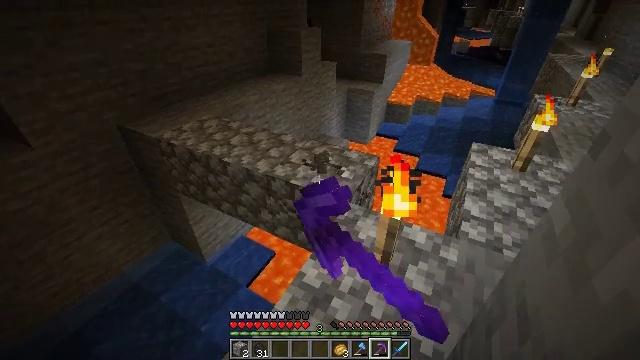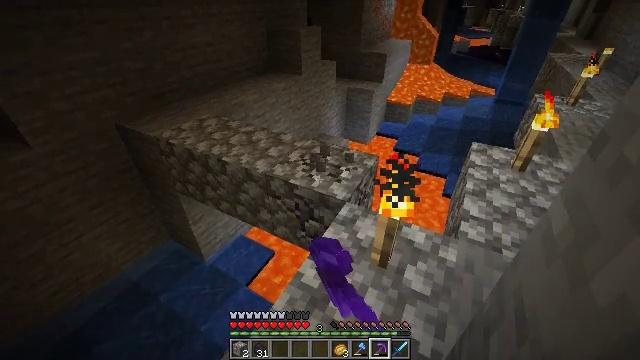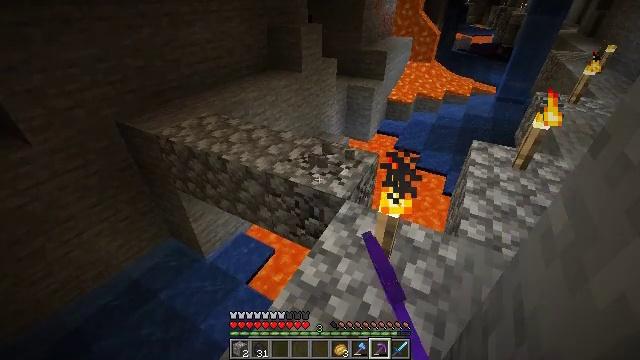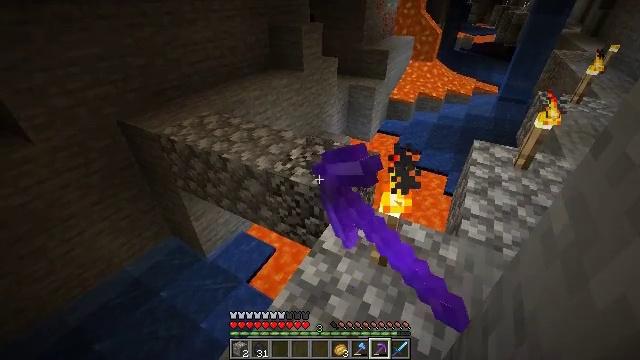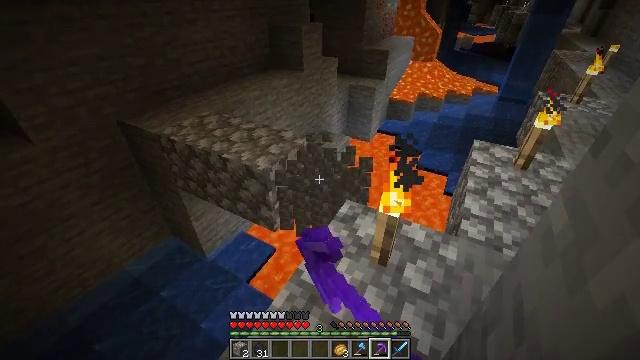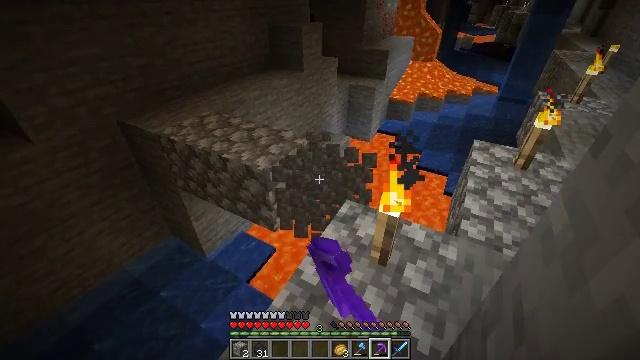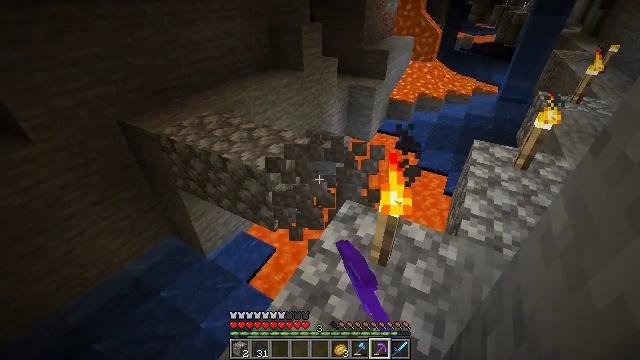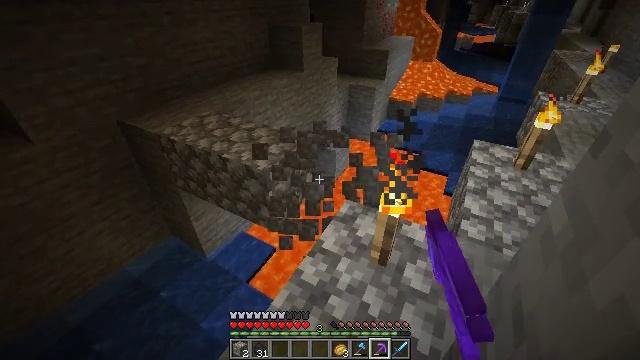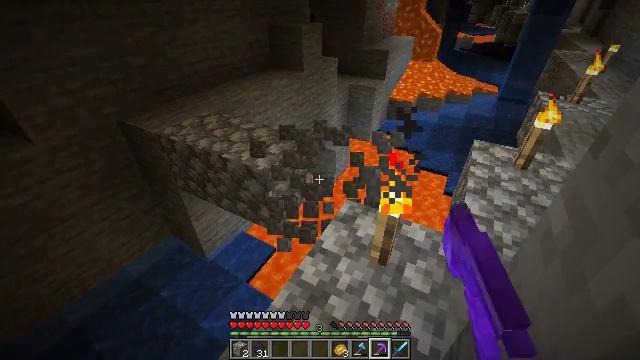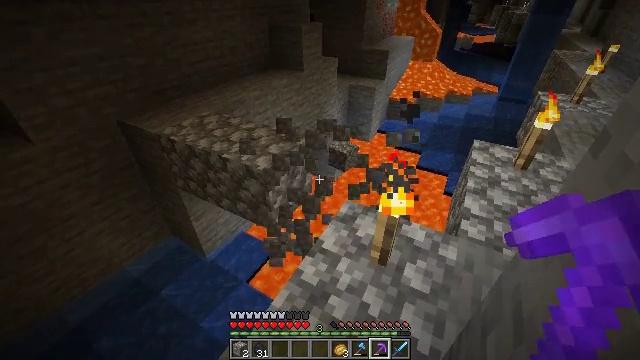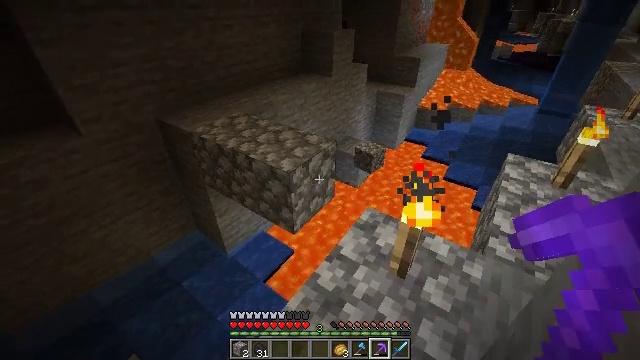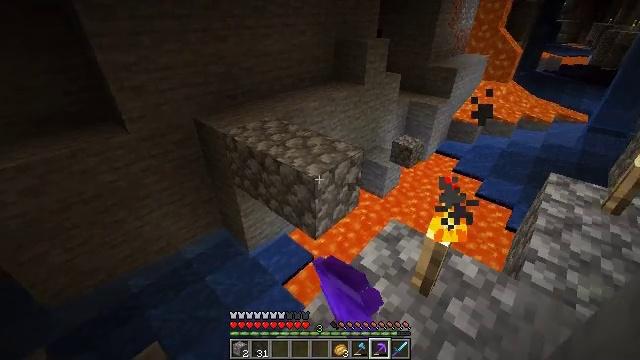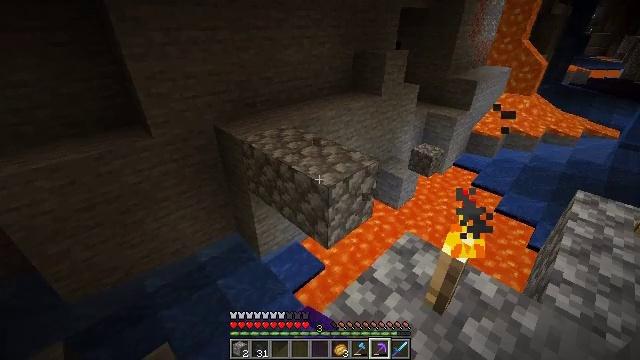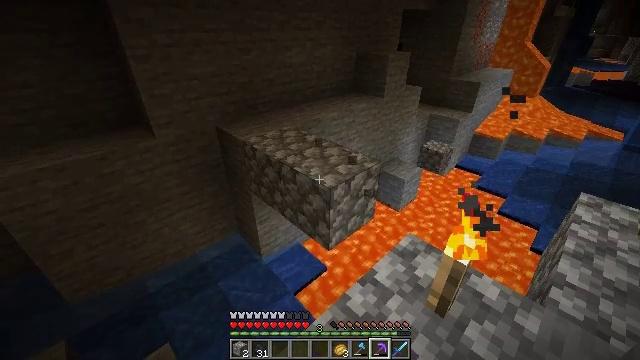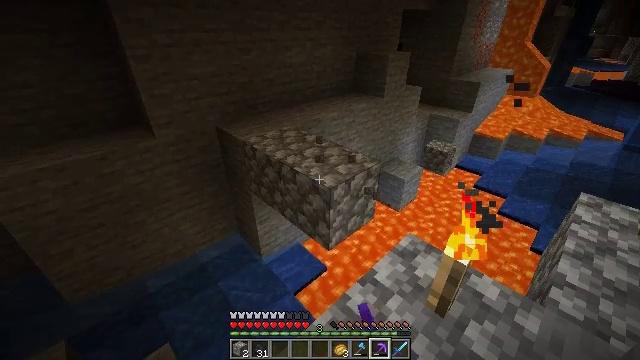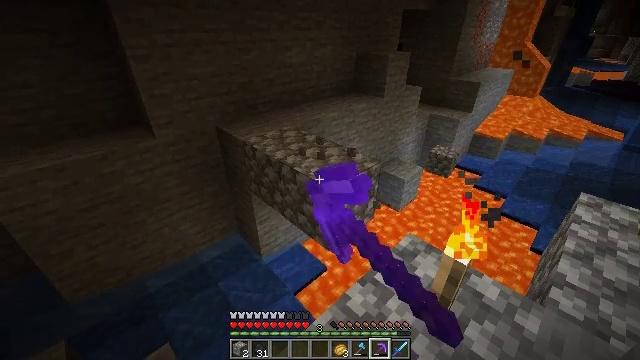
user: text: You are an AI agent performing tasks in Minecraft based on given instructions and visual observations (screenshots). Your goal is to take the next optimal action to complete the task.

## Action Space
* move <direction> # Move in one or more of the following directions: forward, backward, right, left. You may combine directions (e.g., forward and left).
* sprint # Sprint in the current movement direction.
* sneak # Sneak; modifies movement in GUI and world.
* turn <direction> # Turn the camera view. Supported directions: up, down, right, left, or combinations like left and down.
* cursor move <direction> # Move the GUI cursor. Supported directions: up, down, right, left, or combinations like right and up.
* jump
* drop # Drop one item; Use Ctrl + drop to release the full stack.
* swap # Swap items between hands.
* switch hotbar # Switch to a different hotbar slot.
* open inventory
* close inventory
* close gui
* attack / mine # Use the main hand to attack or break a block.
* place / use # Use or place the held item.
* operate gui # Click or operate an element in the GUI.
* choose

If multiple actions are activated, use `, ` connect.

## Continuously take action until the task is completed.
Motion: motion action
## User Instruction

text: Gather materials such as cobblestone.
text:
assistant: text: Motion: attack / mine
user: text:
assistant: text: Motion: attack / mine
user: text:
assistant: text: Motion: attack / mine
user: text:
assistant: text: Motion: attack / mine
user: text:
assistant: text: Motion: attack / mine
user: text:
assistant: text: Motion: attack / mine
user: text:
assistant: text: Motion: attack / mine
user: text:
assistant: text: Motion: attack / mine
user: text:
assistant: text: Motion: attack / mine
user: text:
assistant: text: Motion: turn left and up, attack / mine
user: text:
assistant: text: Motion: turn left and up, attack / mine
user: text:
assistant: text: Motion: turn left and up, attack / mine
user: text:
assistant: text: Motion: attack / mine
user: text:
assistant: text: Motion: attack / mine
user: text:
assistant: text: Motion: attack / mine
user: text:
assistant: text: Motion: attack / mine
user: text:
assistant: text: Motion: attack / mine
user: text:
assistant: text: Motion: attack / mine
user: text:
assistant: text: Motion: attack / mine
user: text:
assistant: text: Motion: attack / mine
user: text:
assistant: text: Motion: attack / mine
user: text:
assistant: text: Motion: attack / mine
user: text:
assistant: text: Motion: attack / mine
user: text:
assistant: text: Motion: attack / mine
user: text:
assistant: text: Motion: attack / mine
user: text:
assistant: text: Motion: attack / mine
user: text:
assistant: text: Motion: attack / mine
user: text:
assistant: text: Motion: attack / mine
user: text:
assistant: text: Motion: attack / mine
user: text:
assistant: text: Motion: attack / mine